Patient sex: F
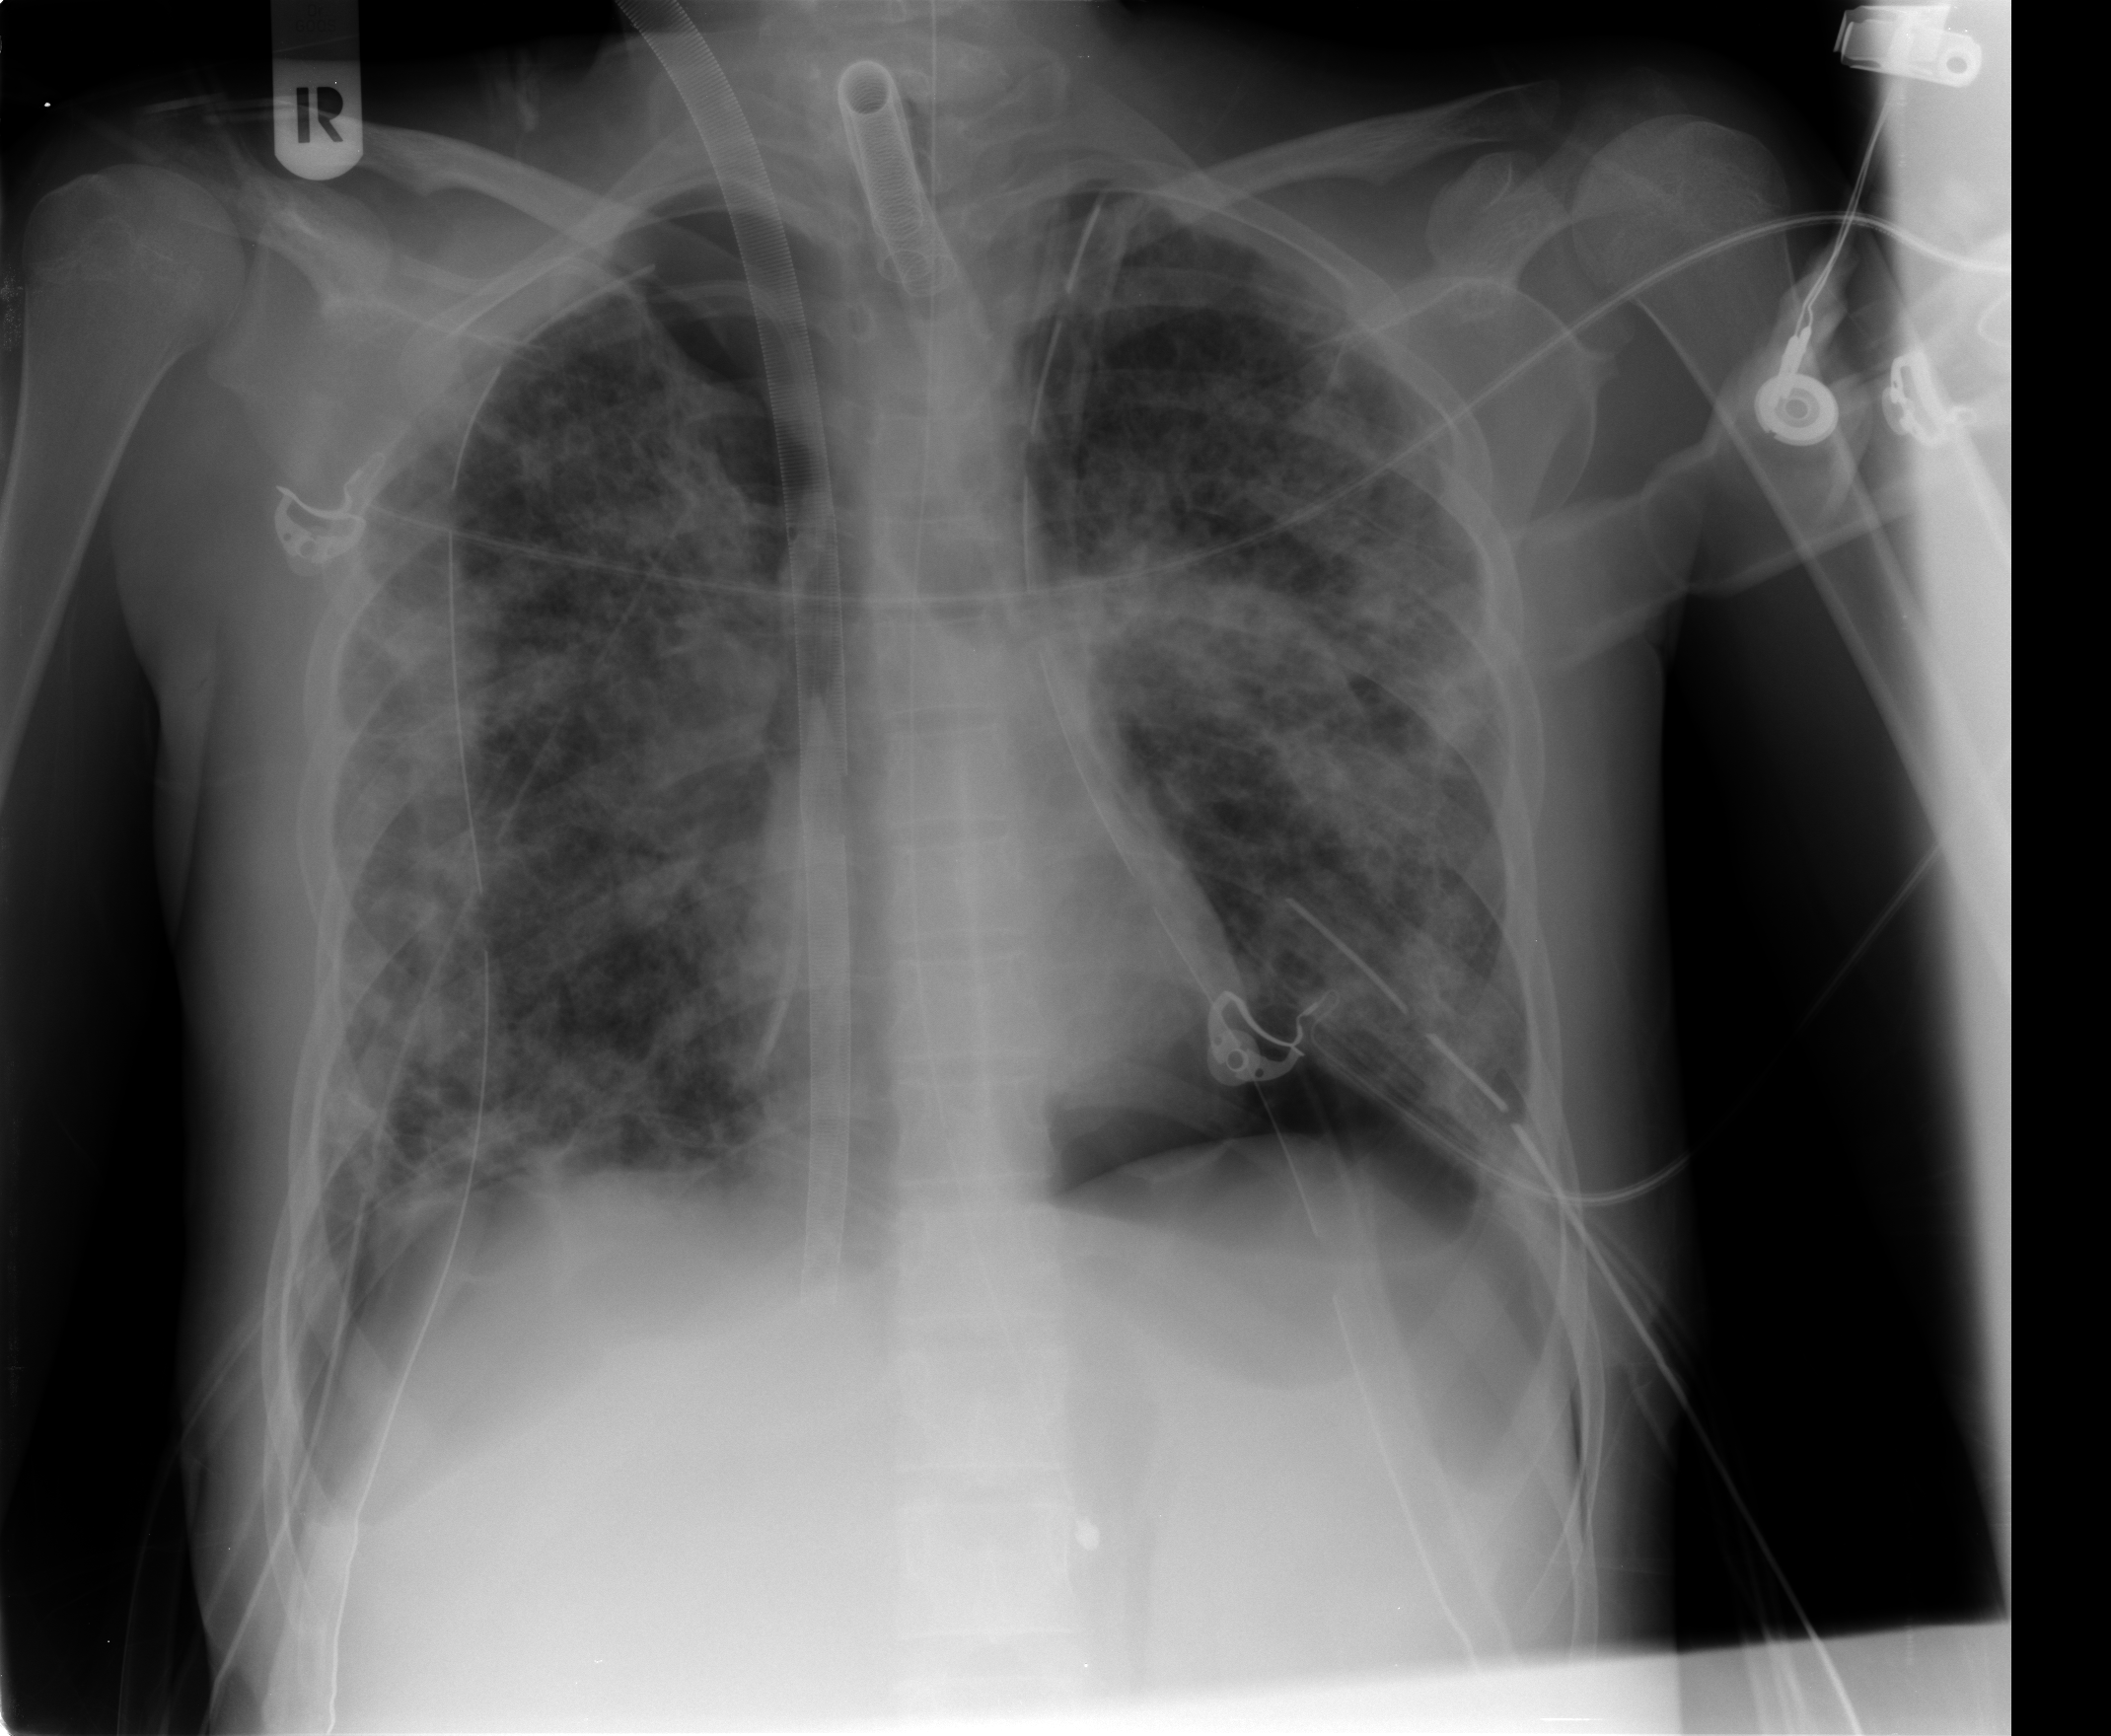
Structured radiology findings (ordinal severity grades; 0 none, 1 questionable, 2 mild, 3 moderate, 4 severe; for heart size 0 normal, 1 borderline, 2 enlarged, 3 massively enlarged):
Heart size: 0
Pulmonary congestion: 1
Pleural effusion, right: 2
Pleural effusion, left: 2
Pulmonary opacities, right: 3
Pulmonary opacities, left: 3
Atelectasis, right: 0
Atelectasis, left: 0